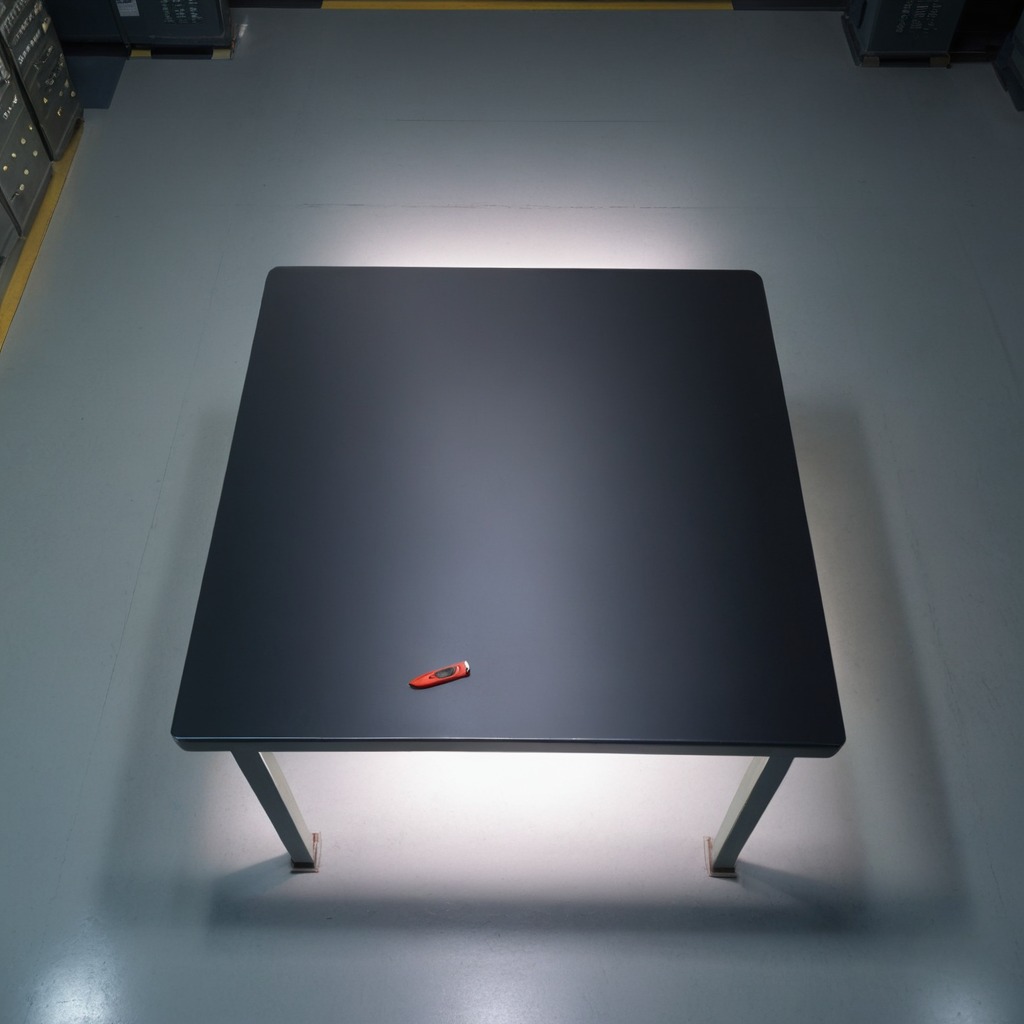
A utility knife lies on the clean empty table in the basement in the evening soft directional lighting on the tabletop realistic grain studio-quality clarity centered framing